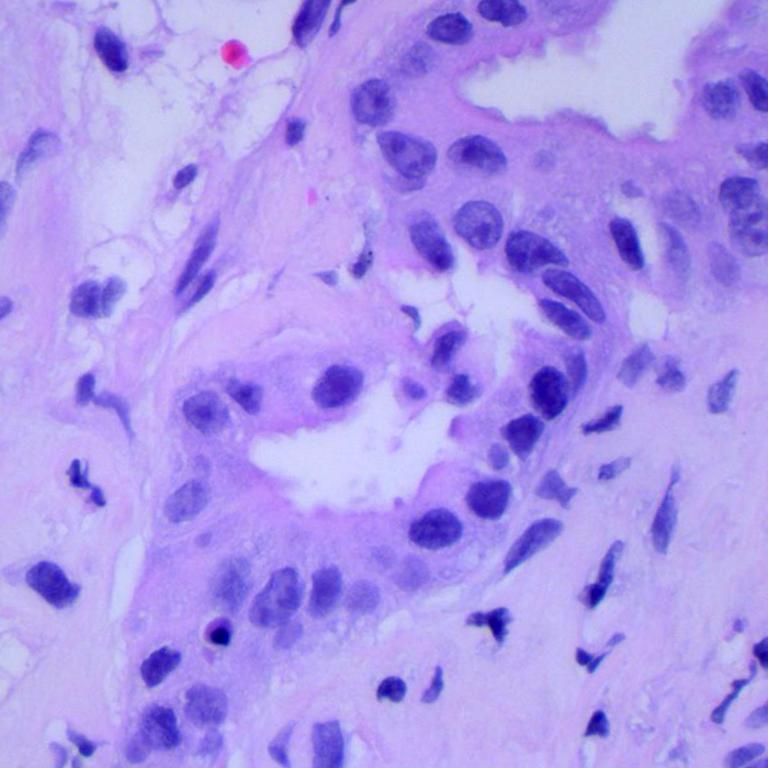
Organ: lung
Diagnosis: adenocarcinomas